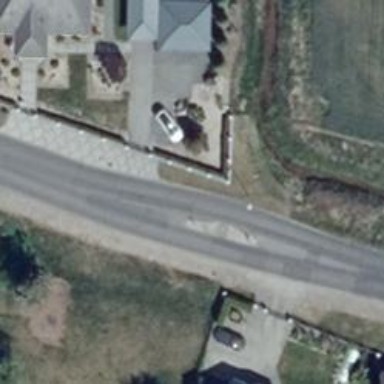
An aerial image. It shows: Traffic calming island.